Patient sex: M
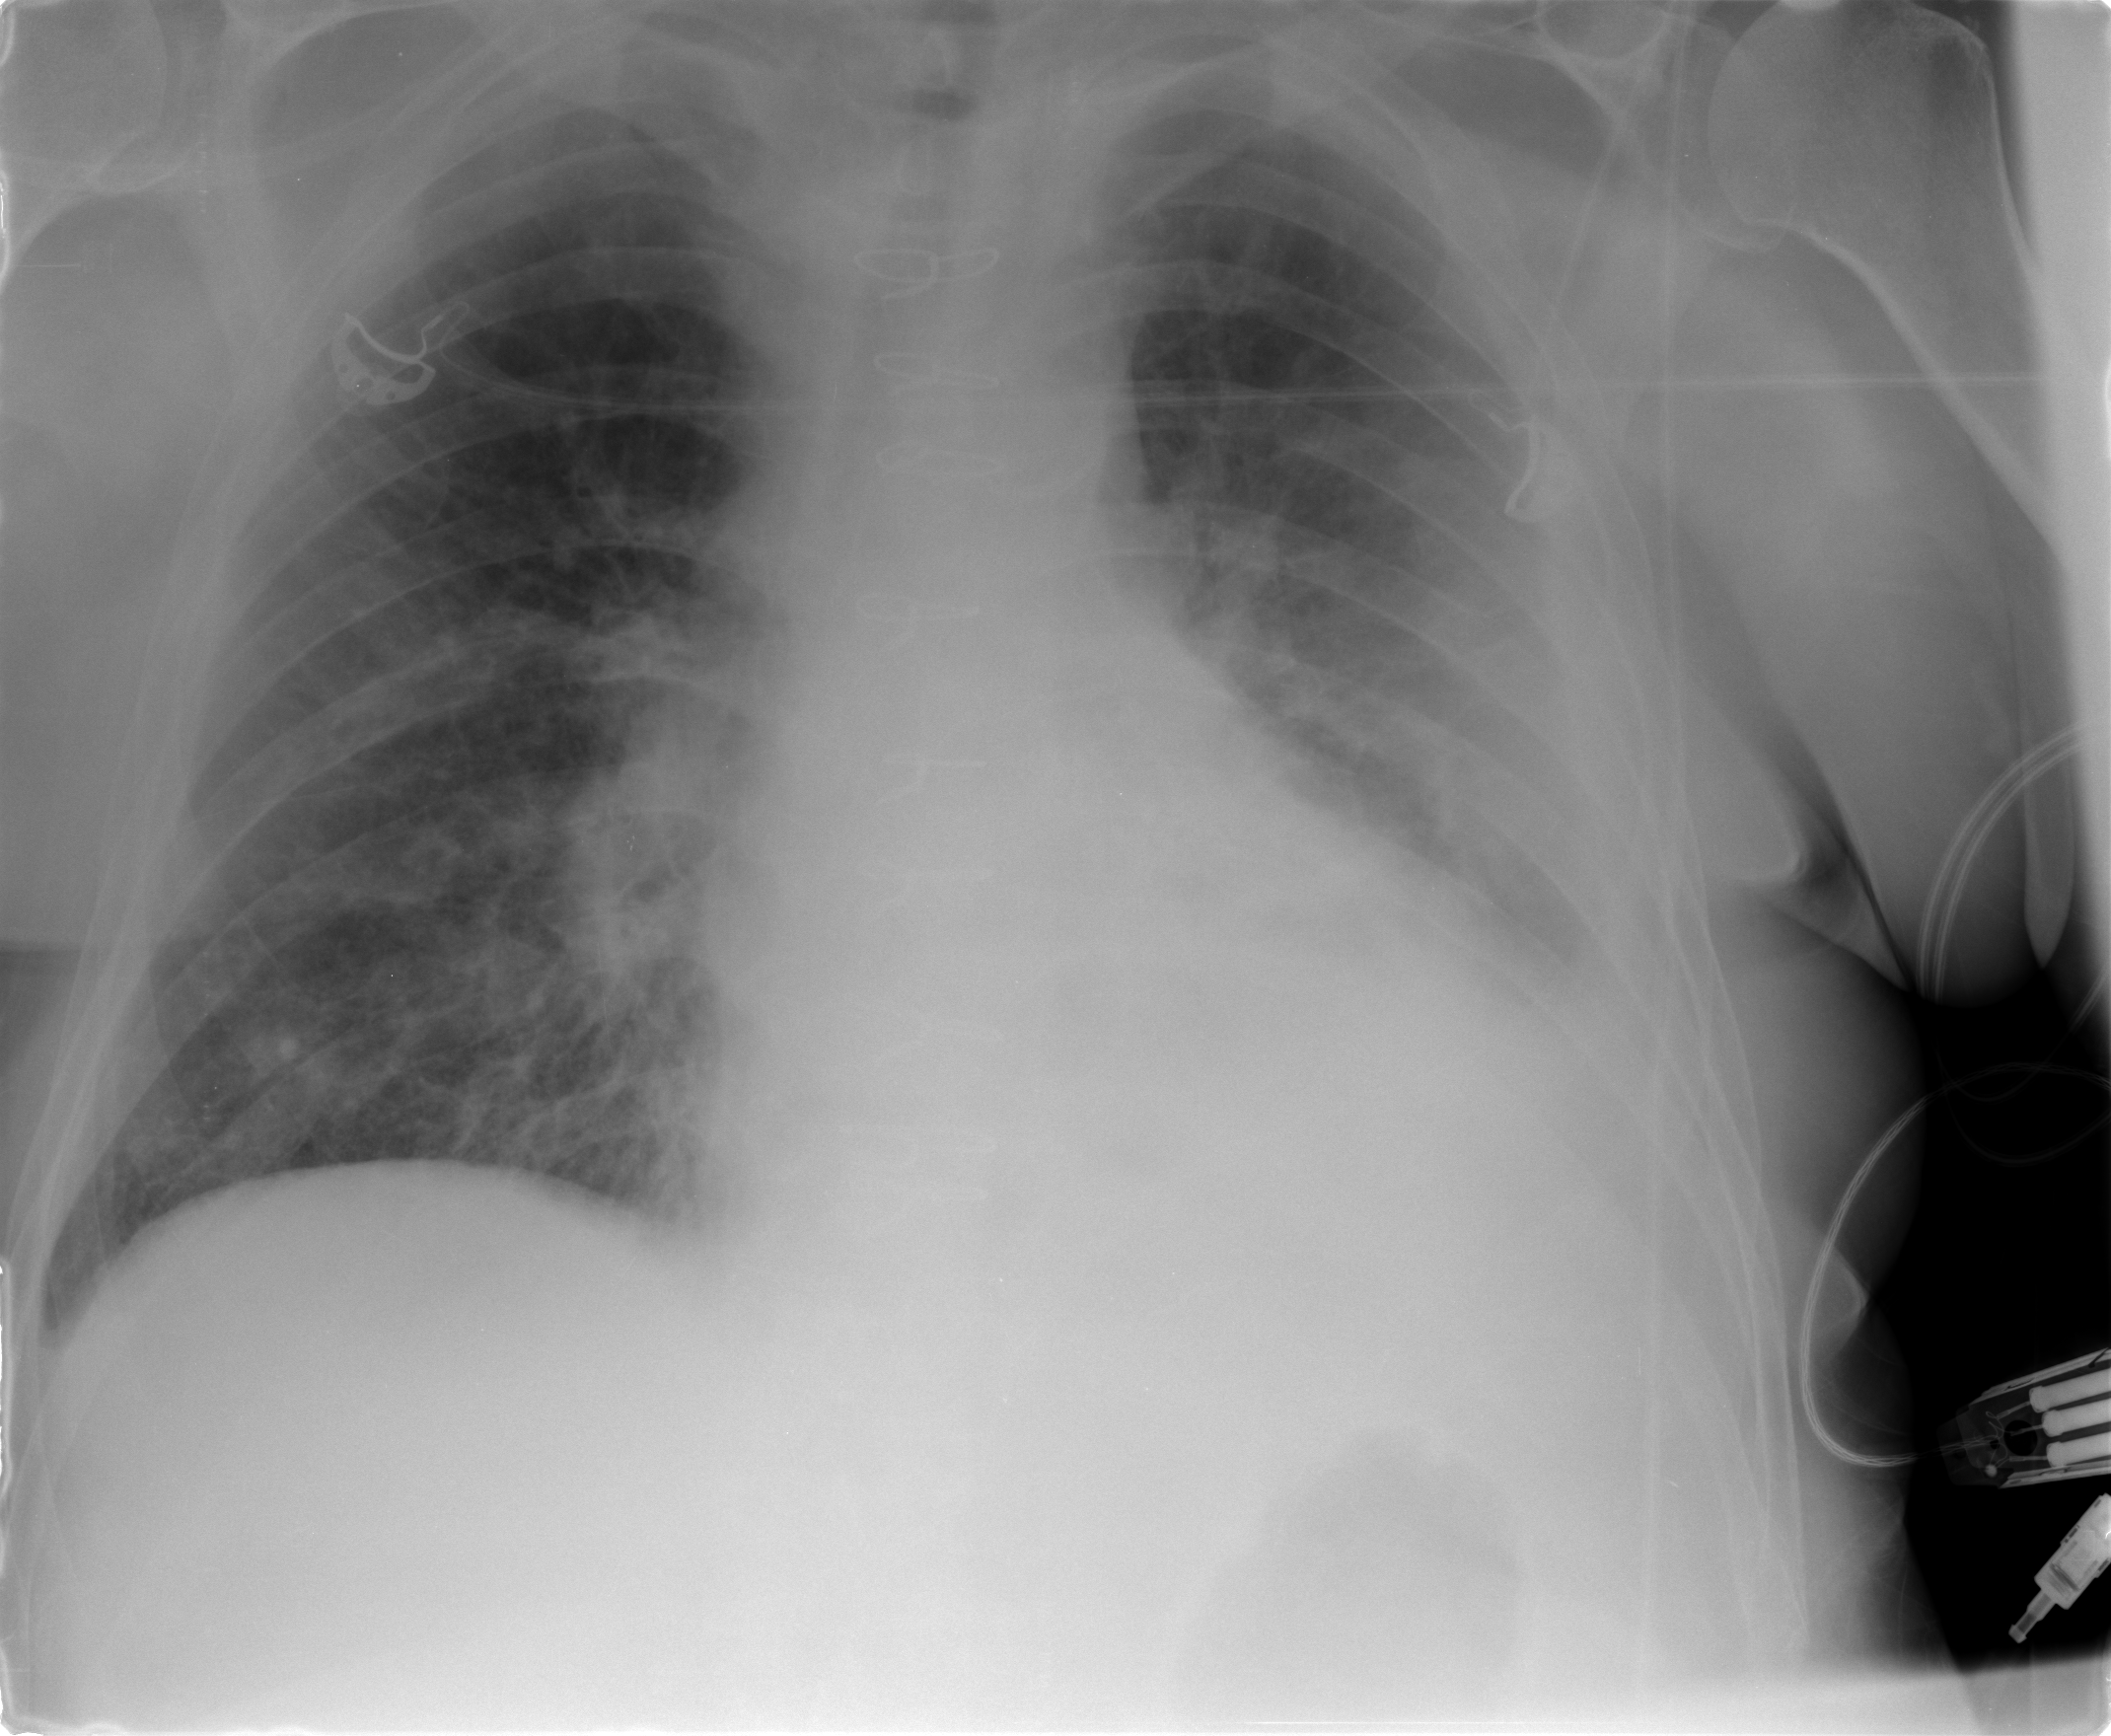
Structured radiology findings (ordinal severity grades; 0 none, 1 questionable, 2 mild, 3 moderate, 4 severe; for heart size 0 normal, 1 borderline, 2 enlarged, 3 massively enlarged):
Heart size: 2
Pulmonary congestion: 2
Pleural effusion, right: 1
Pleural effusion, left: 3
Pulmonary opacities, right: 1
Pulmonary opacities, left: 0
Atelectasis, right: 2
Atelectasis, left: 3